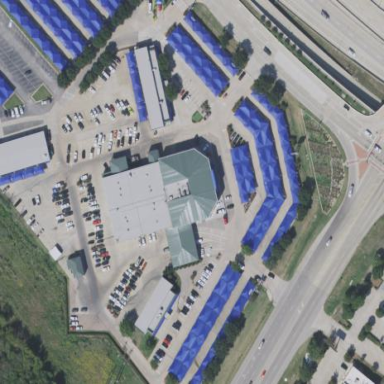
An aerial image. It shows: Building housing car shop.